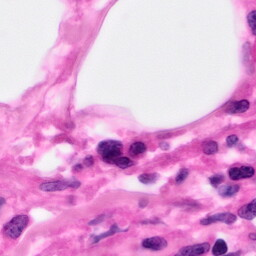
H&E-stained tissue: Pancreatic